Question: I can't showing data as text / label on react native
and got error

and here is my code
'''
function ResetPasswordScreen({navigation}) {
const [email] = useState({ value: '', error: '' });
const [password, setPassword] = useState({ value: '', error: '' });
function ResetPasswordFunction() {
{
fetch("http://192.168.0.18/Api/reset_password.php",{
method: 'POST',
headers: {
'Accept': 'application/json',
'Content-Type': 'application/json',
},
body: JSON.stringify({
email : email.value,
password : password.value
})
})
.then((response) => response.json())
.then((responseJson) => {
console.log(responseJson.message);
if(responseJson.success === 1)
{
alert(responseJson.message)
navigation.navigate('Settings')
}
else{
alert(responseJson.message)
}
}).catch((error) => {
console.error(error);
});
}
}
return (
<View style={{ flex: 1, justifyContent: 'flex-start', alignItems: 'center' }}>
<Header>Reset Password</Header>
<Text style = {styles.TextComponentStyle}> { email = email.value} </Text>
<TextInput
label="Password"
returnKeyType="done"
value={password.value}
onChangeText={password => setPassword({ value: password})}
error={!!password.error}
errorText={password.error}
secureTextEntry={true}
/>
<Button mode="contained" onPress={ResetPasswordFunction} >
Reset Password
</Button>
</View>
'''
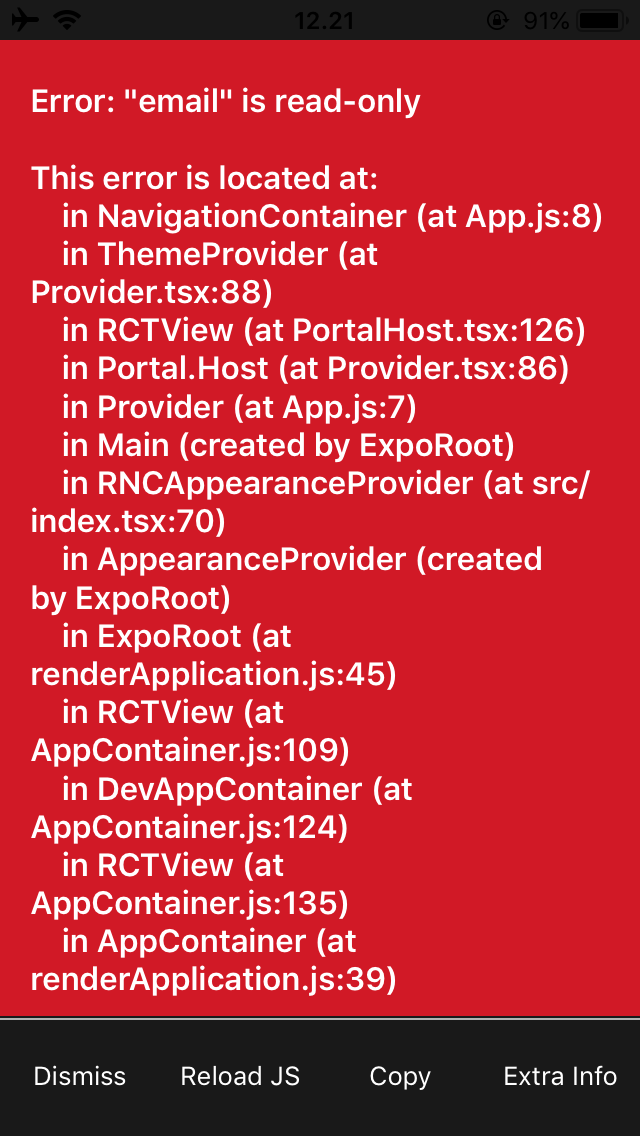
Answer: '''
function ResetPasswordScreen({route, navigation}) {
const [password, setPassword] = useState({ value: '', error: '' });
const { email } = route.params; // If getting email from navigation param [Method 1]
// If manually set the email on mounted [Method 2]
const [email, setEmail] = useState({ value: '', error: '' });
useEffect(() => {
this.setEmail(prevEmail => {
return { ...prevEmail, value: 'some@email.com' }
}, []); //Empty [] will make it only run when mounted
// setEmail is done in this way to make sure value of error still exist in the object after you edited name, otherwise the object will be replaced with just having { value: 'some@email.com' }
// I believe you need to apply this for setPassword as well
})
// Do not need to do the useEffect if you are using method 1
function ResetPasswordFunction() {
{
fetch("http://192.168.0.18/Api/reset_password.php",{
method: 'POST',
headers: {
'Accept': 'application/json',
'Content-Type': 'application/json',
},
body: JSON.stringify({
email : email.value,
password : password.value
})
})
.then((response) => response.json())
.then((responseJson) => {
console.log(responseJson.message);
if(responseJson.success === 1)
{
alert(responseJson.message)
navigation.navigate('Settings')
}
else{
alert(responseJson.message)
}
}).catch((error) => {
console.error(error);
});
}
}
return (
<View style={{ flex: 1, justifyContent: 'flex-start', alignItems: 'center' }}>
<Header>Reset Password</Header>
<Text style = {styles.TextComponentStyle}> {email.value} </Text>
<TextInput
label="Password"
returnKeyType="done"
value={password.value}
onChangeText={password => setPassword({ value: password})}
error={!!password.error}
errorText={password.error}
secureTextEntry={true}
/>
<Button mode="contained" onPress={ResetPasswordFunction} >
Reset Password
</Button>
</View>
'''